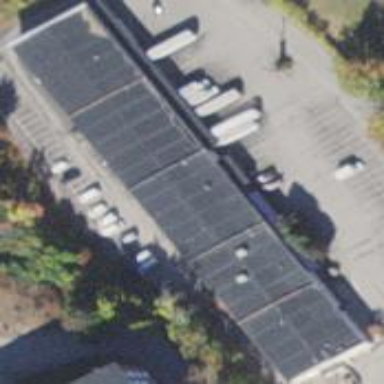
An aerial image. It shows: Commercial building.